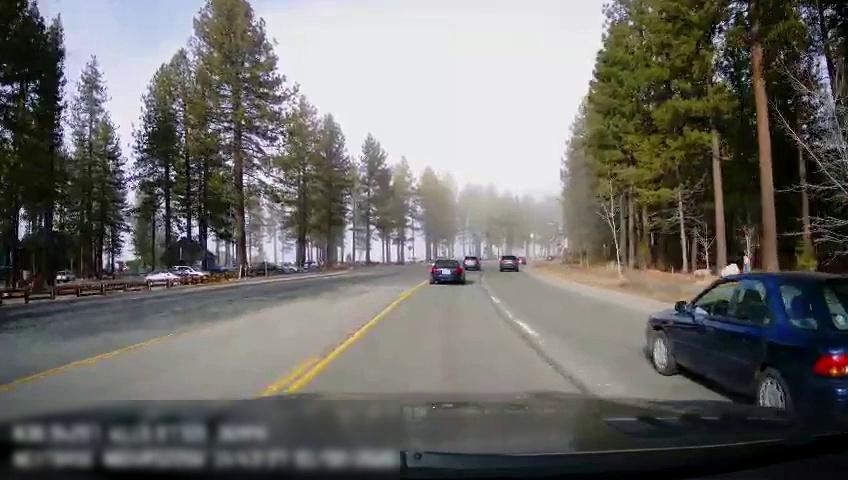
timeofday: Day
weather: Sunny
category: Drivable Space
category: Vehicles | Car
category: Vehicles | Car
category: Vehicles | SUV
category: Vehicles | Car
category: Vehicles | SUV
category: Vehicles | SUV
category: Vehicles | Car
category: Lanes | Opposite Lane
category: Lanes | Current Lane
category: Lanes | Current Lane